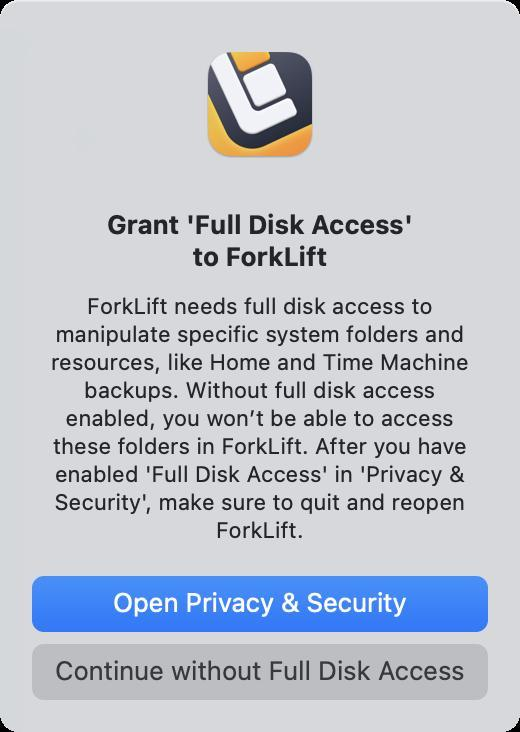
Accessibility tree:
{"name": "", "role": "AXWindow", "description": "alert", "role_description": "dialog", "value": null, "position": "625.00;165.00", "size": "260;366", "children": [{"name": null, "role": "AXImage", "description": "ForkLift alert", "role_description": "image", "value": null, "position": "98.00;20.00", "size": "64;64", "children": []}, {"name": null, "role": "AXStaticText", "description": null, "role_description": "text", "value": "Grant 'Full Disk Access' to ForkLift", "position": "18.00;104.00", "size": "224;32", "children": []}, {"name": null, "role": "AXStaticText", "description": null, "role_description": "text", "value": "ForkLift needs full disk access to manipulate specific system folders and resources, like Home and Time Machine backups. Without full disk access enabled, you won’t be able to access these folders in ForkLift. After you have enabled 'Full Disk Access' in 'Privacy & Security', make sure to quit and reopen ForkLift.", "position": "18.00;146.00", "size": "224;126", "children": []}, {"name": "Open_Privacy_&_Security", "role": "AXButton", "description": null, "role_description": "button", "value": null, "position": "10.00;282.00", "size": "240;40", "children": []}, {"name": "Continue_without_Full_Disk_Access", "role": "AXButton", "description": null, "role_description": "button", "value": null, "position": "10.00;316.00", "size": "240;40", "children": []}]}